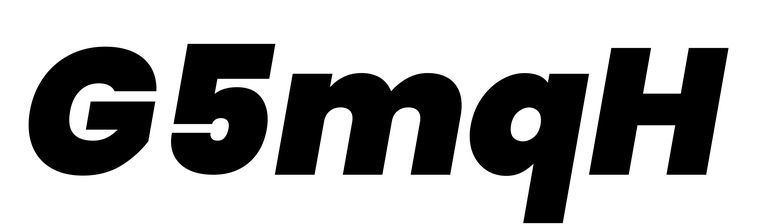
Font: Poppins-BlackItalic